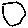
Label: hexagon